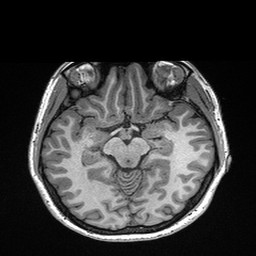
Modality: T1w
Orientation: coronal
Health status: healthy
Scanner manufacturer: siemens
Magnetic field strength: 3 T
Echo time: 0.00298 s